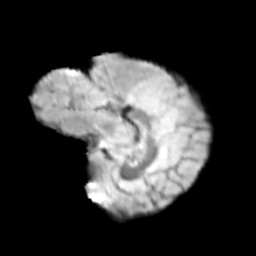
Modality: T2w
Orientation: sagittal
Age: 9
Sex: male
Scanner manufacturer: siemens
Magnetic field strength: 3 T
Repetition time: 3.8 s
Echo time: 0.07 s